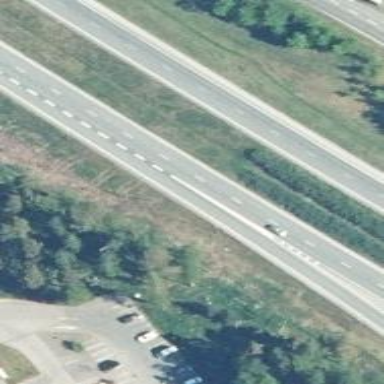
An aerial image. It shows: Asphalt motorway.